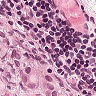
Metastatic tissue present: yes